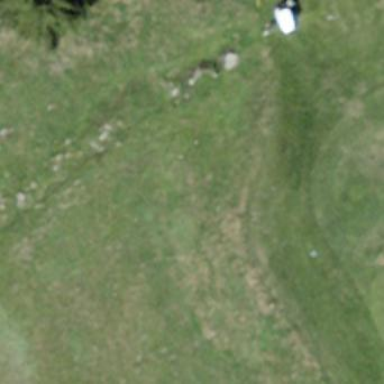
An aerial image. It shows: Penalty area on golf course.